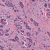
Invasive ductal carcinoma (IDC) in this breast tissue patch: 1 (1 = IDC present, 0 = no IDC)